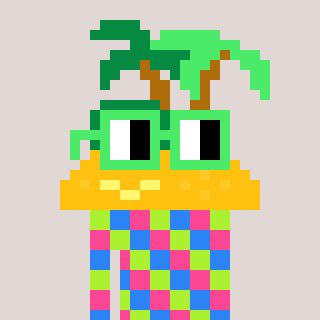
a pixel art character with square light green glasses, a island-shaped head and a purple-colored body on a warm background